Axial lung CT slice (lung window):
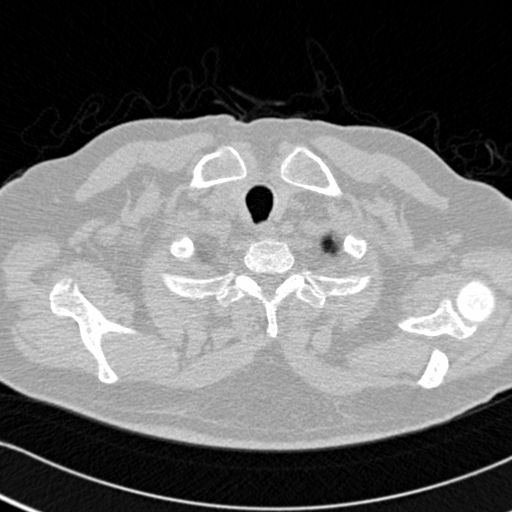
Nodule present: no